Aerial crown-view tile of a tropical tree (Barro Colorado Island, Panama), acquired 20250915:
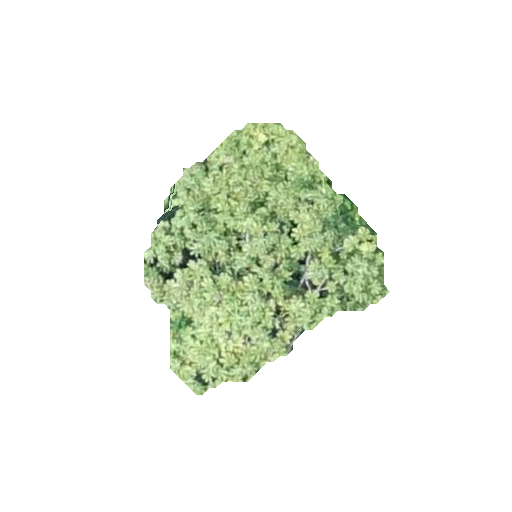
Species: Cecropia insignis
GBIF accepted scientific name: Cecropia insignis
Crown area: 59.851 m²